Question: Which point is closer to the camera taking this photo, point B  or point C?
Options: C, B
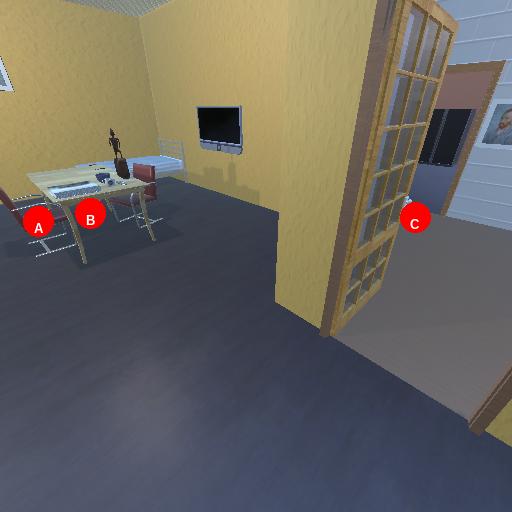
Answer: C